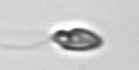
Label: Katodinium_or_Torodinium